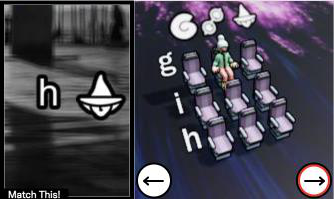
Task: seats
Answer: no